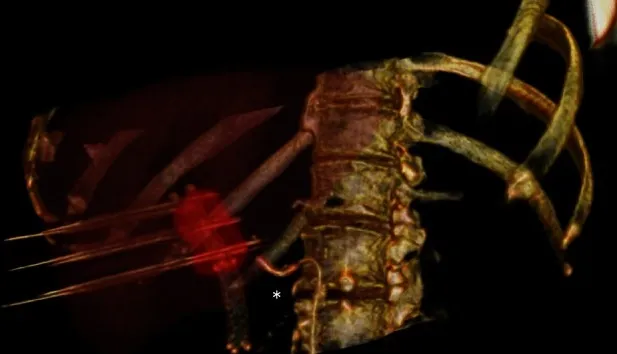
3D reconstruction with a catheter in the common hepatic artery (asterisk) and six electrodes placed alongside the metallic Wallstent.
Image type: radiology (ct)